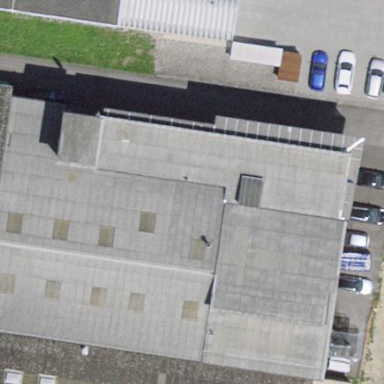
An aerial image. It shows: View of roof of building.